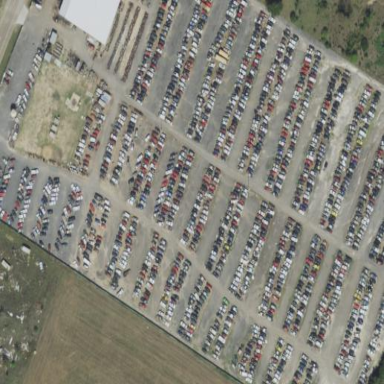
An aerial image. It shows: Scrap yard located in industrial area.